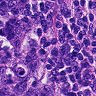
Metastatic tissue present: yes